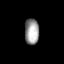
Tissue: lung
Cell type: Pericytes
Senescence score: 0.5398
Nuclear area (px): 361
Mean DAPI intensity: 154.997